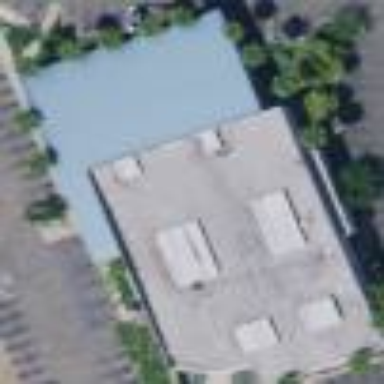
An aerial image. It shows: Fitness center located in leisure land.